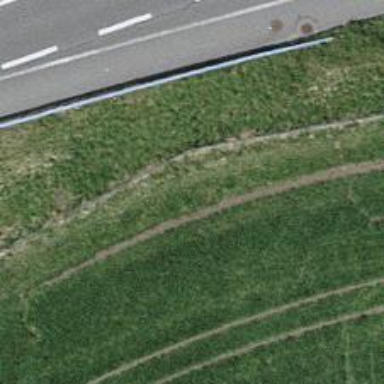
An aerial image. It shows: Grass track with Grade 4 tracktype.